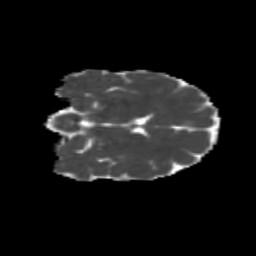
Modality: MD
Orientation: coronal
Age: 37
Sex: female
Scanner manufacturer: siemens
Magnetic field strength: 3 T
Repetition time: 1.8 s
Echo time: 0.07 s